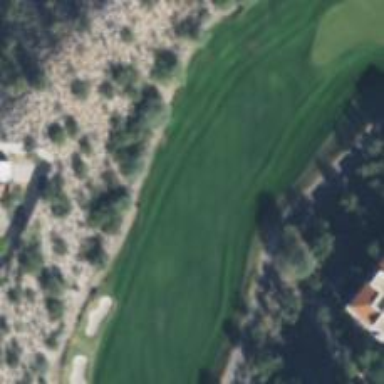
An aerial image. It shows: View of golf hole.